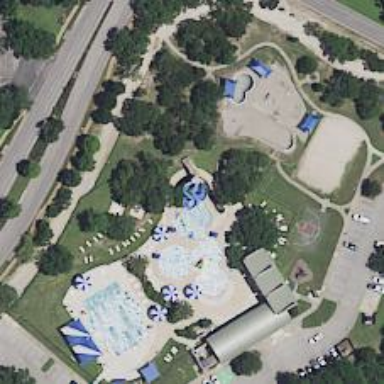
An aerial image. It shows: Water slide attraction.